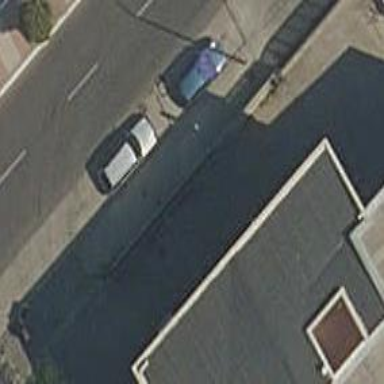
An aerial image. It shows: Bus stop with platform made of paving stones for public transport.